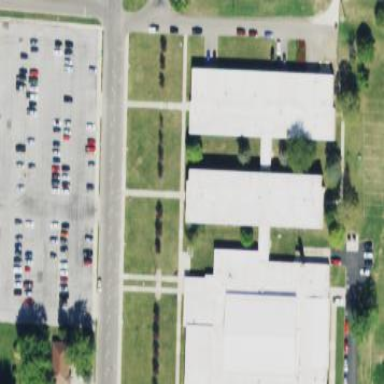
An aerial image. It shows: School building.